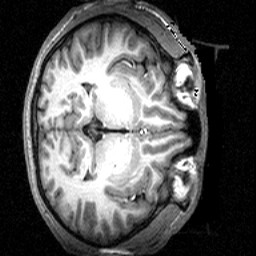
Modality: T1w
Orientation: axial
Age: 20
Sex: male